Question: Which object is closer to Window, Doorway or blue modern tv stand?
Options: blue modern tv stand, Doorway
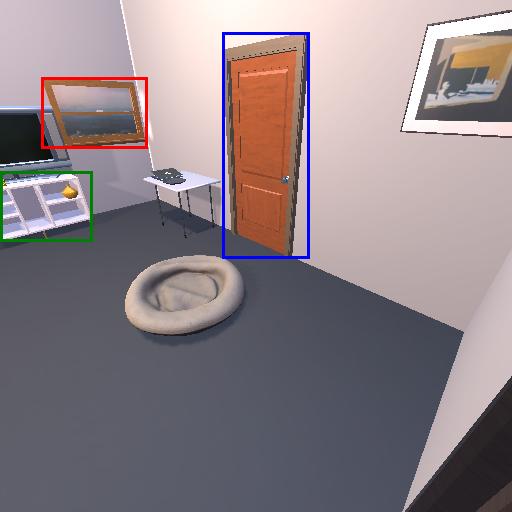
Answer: blue modern tv stand